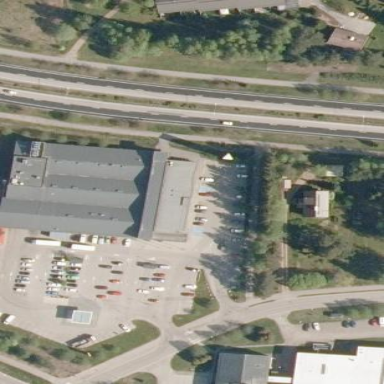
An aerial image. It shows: Retail building.